Question: This is a scatter plot from an infamous paper with the same name, <URL>, published in a predatory journal. Some people may know it.

I am seriously interested in recreating the same scatter plot to test a new without the need of creating all the letters from scratch.
Is there any way to make this process easier? (e.g. a dataset, or a package, or a smart way to recreate the plot)
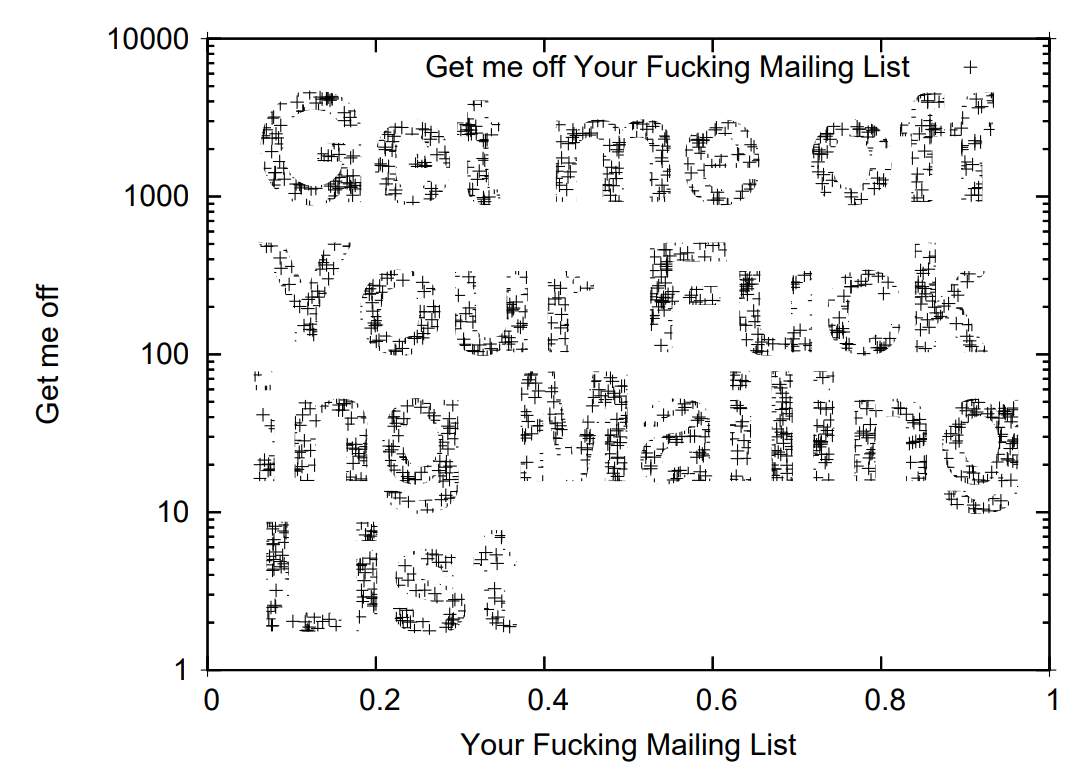
Answer: Now that the grid package supports clipping paths, we can do:
'''
library(grid)
library(ggplot2)
tg <- textGrob("Get me off
Your Fuck
ing Mailing
List", x = 0.2,
hjust = 0,
gp = gpar(cex = 6, col = "grey", font = 2))
cg <- pointsGrob(x= runif(15000), y = runif(15000), pch = 3,
gp = gpar(cex = 0.5))
rg <- rectGrob(width = unit(0.5, 'npc'), height = unit(0.1, 'npc'),
gp = gpar(fill = 'red'))
ggplot(data = NULL, aes(x = 100, y = 100)) +
geom_point(col = 'white') +
theme_classic() +
theme(panel.border = element_rect(fill = 'white', linewidth = 1))
pushViewport(viewport(clip = tg))
grid.draw(cg)
'''
<URL>